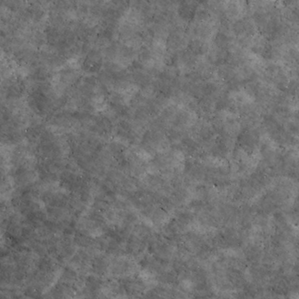
Label: non_frost